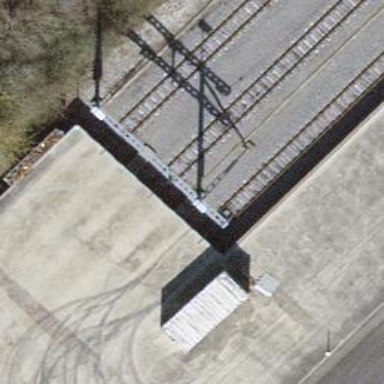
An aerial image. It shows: Railway buffer stop.